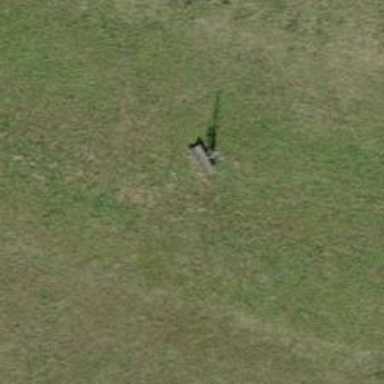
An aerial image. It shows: Bench for seating.